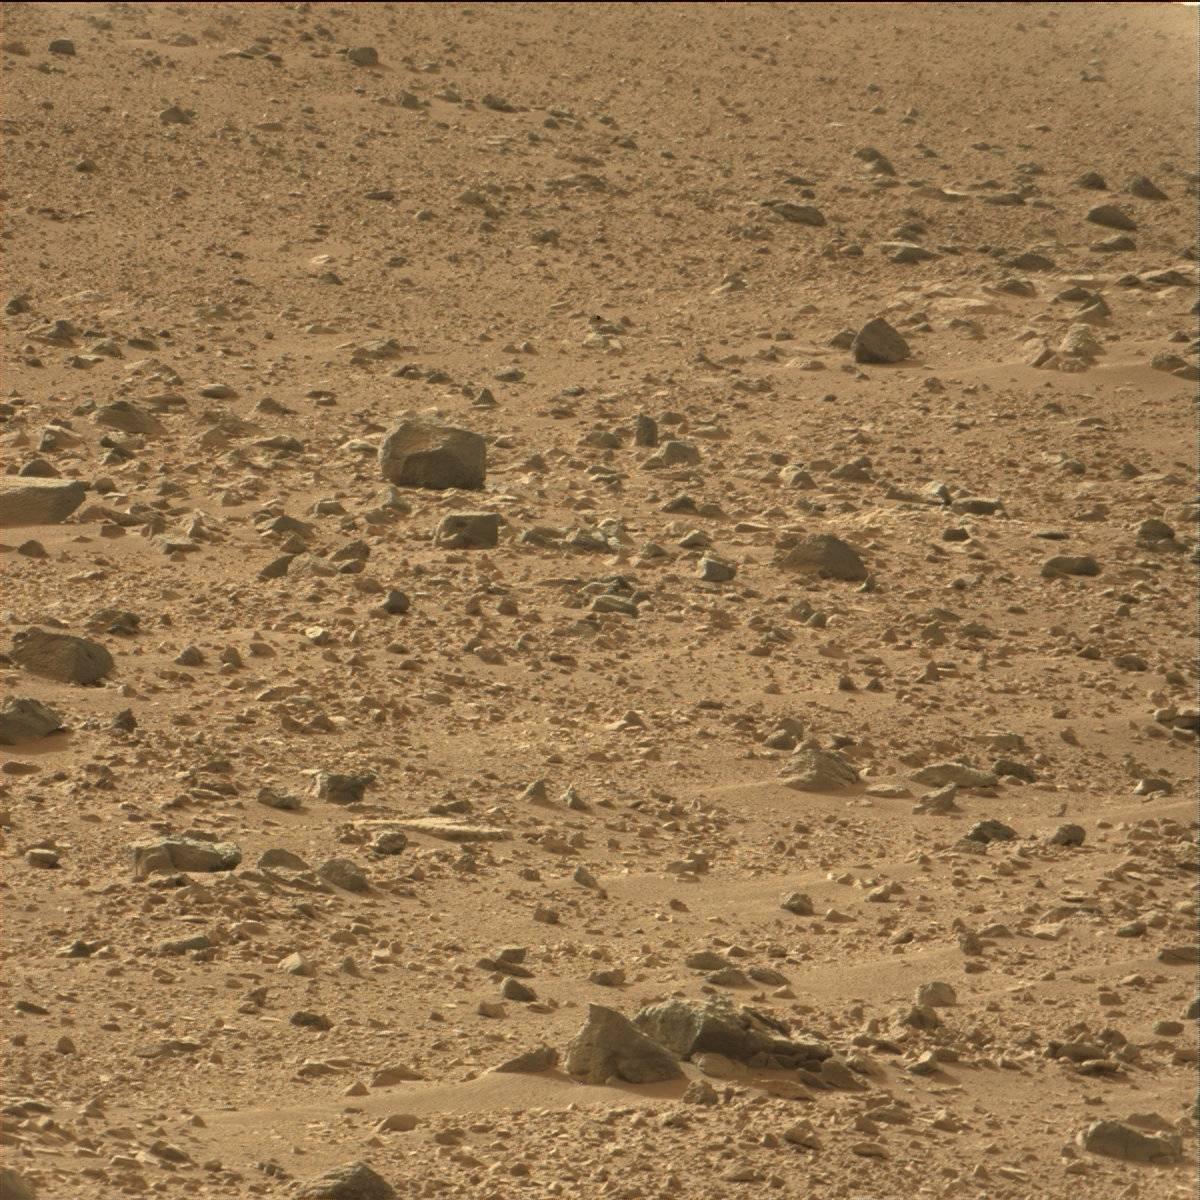
Terrain classes present: Bedrock, Rock, Sand / Soil